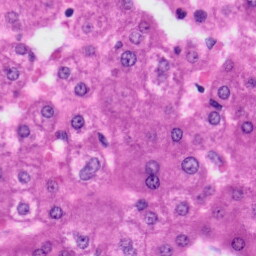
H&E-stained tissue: Liver